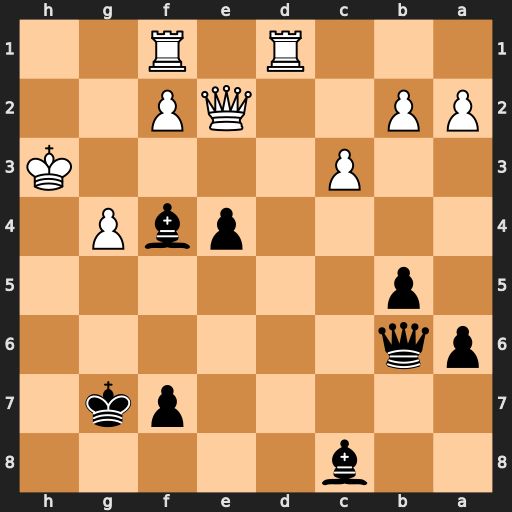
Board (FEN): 2b5/5pk1/pq6/1p6/4pbP1/2P4K/PP2QP2/3R1R2
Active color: b
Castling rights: -
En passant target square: -
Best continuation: Qh6+ Kg2 Qh2#